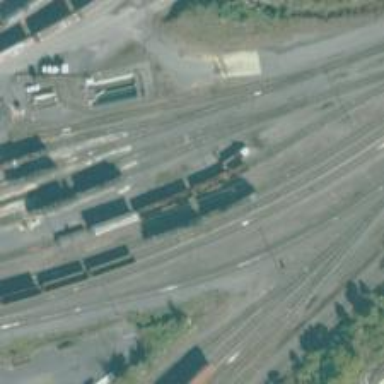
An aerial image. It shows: Railway yard.